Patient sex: M
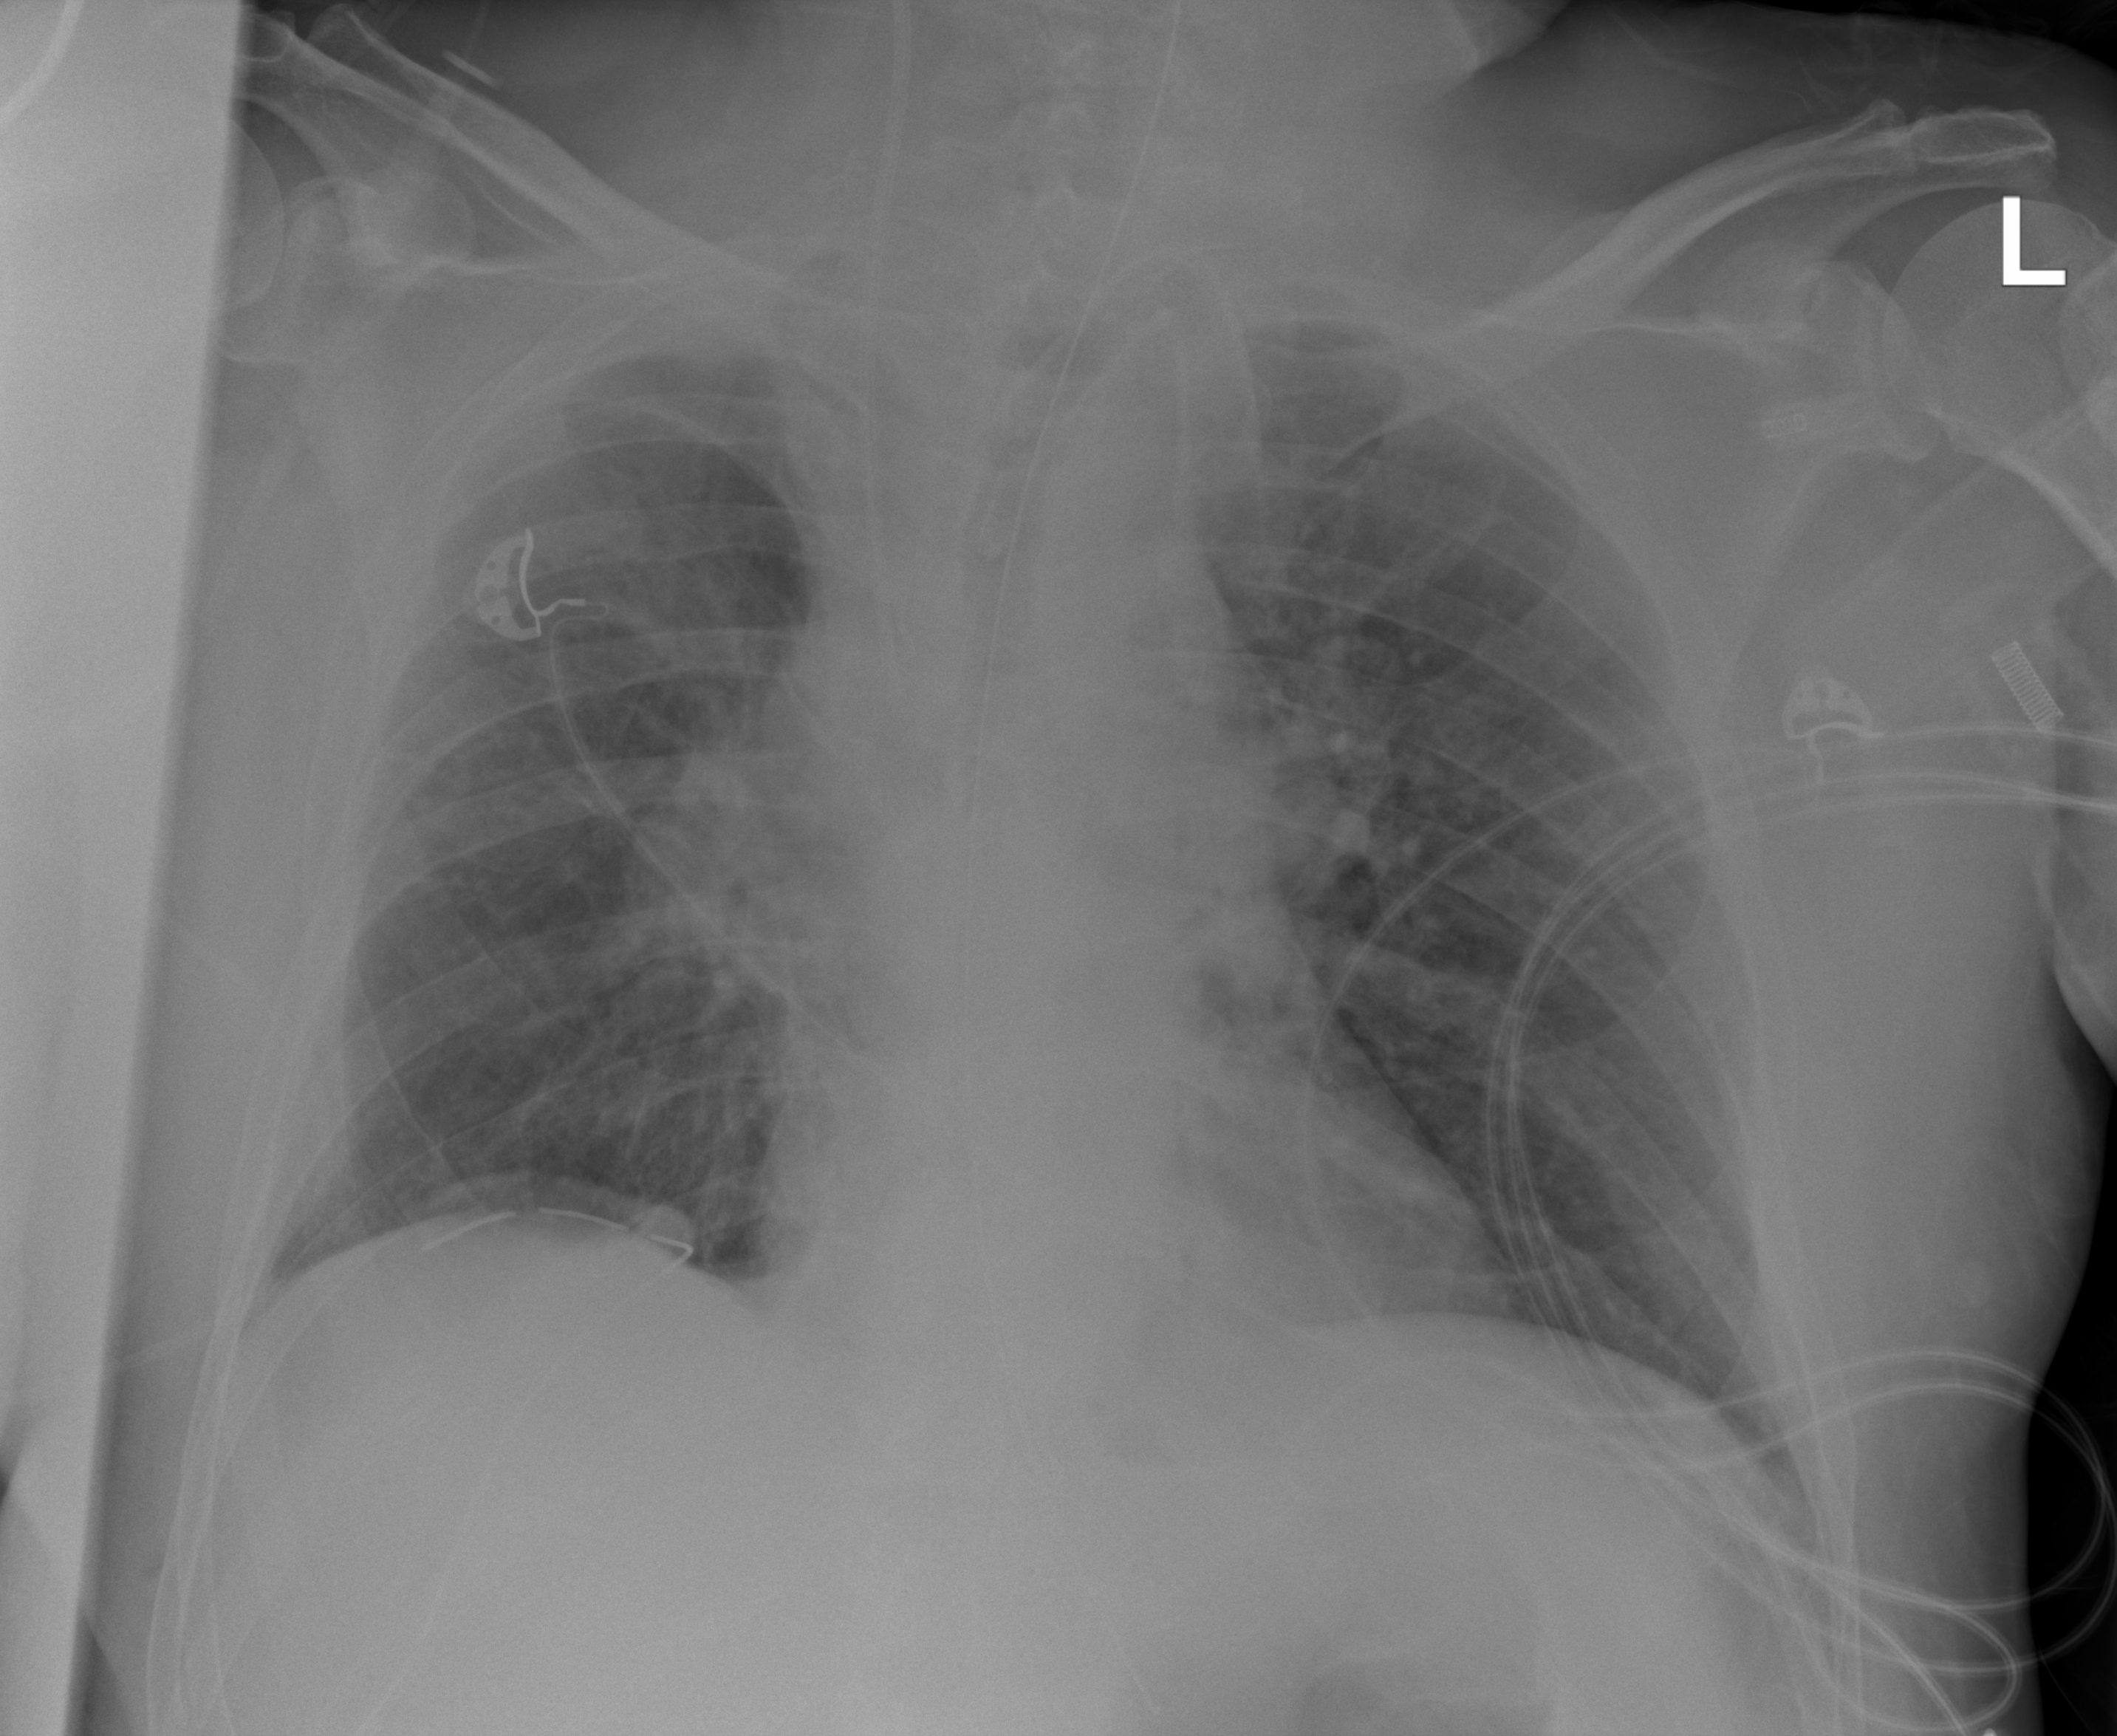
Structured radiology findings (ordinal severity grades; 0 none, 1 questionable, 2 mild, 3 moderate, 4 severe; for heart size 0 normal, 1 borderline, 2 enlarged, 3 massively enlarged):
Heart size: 0
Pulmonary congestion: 0
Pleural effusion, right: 0
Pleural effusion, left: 1
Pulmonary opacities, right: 0
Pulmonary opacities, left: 0
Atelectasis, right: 2
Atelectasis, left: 2